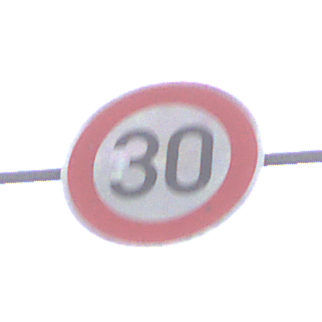
Verkehrszeichen: Geschwindigkeit30
Umgebung: Outdoor, Nature
Tageszeit: Midday
Wetter: Overcast
Licht: Natural
Jahreszeit: Autumn
Kontrast: LowContrast